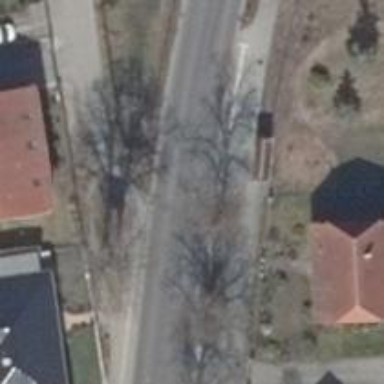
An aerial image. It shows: Sidewalk.